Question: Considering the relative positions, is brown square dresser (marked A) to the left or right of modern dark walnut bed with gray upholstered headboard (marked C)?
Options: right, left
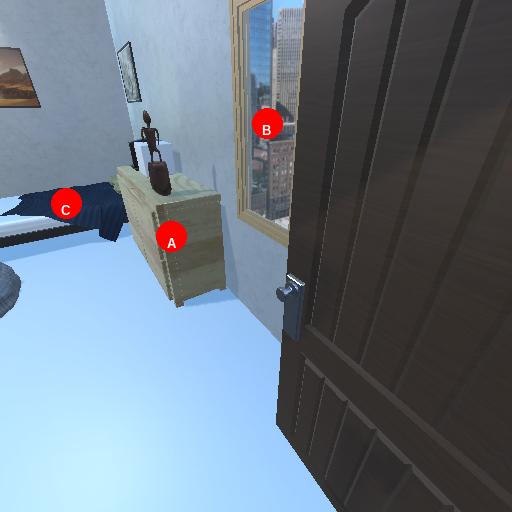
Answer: right